Chest X-ray. View position: PA
Patient age: 24
Patient sex: M
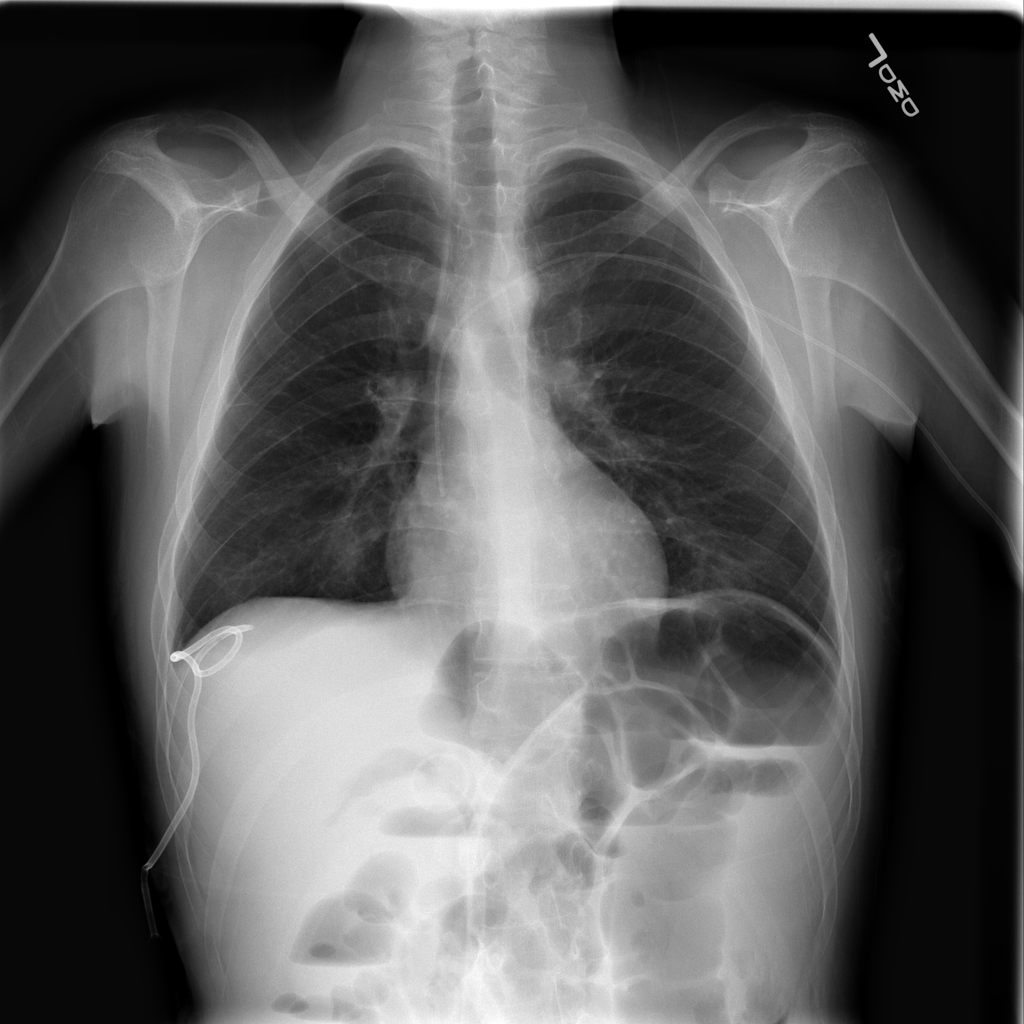
Finding: Pneumothorax